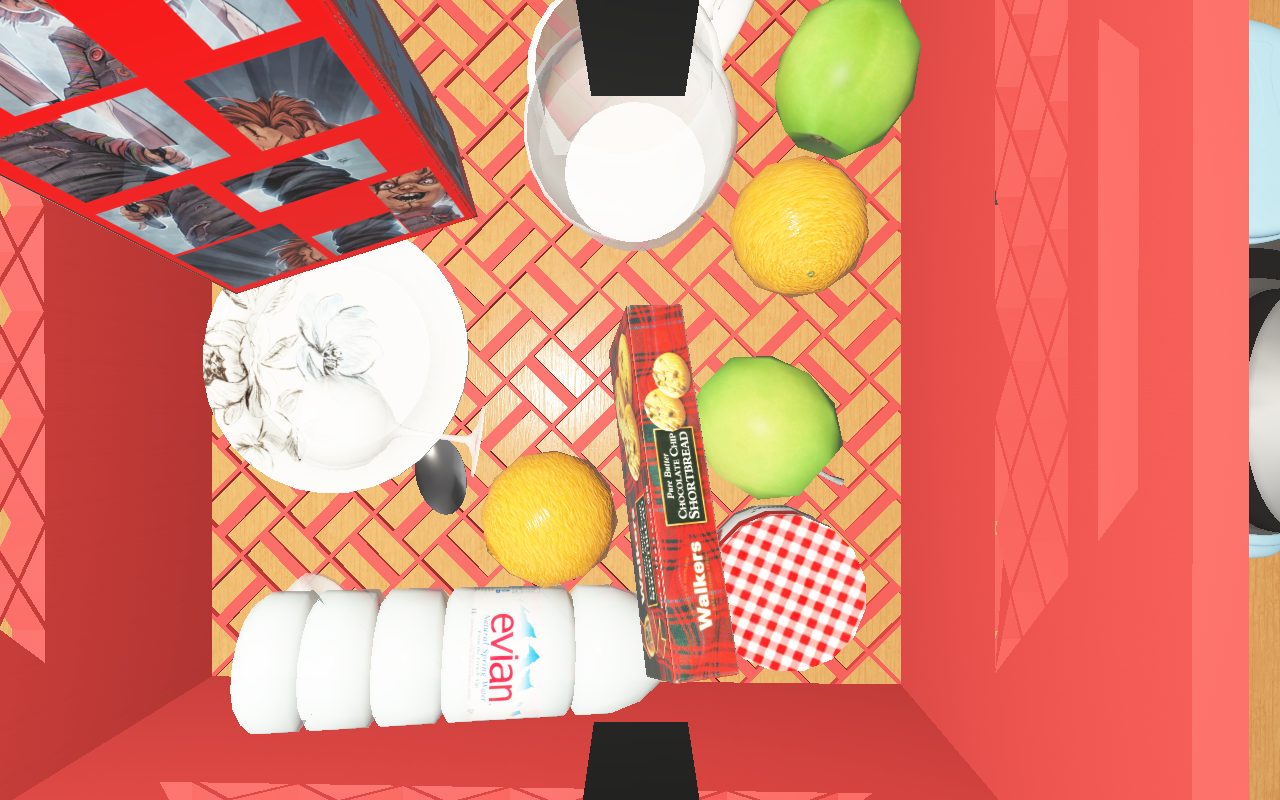
Objects in the scene:
carafe
orange
plate
glass
jam jar
cereal box
biscuit box